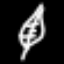
Label: leaf